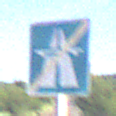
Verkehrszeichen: EndeAutbahn
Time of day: MorningAfternoon
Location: Outdoor (RoadRail)
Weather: PartlyCloudy
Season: NotSpecified
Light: Natural